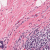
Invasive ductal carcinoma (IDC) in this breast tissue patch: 1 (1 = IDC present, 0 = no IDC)